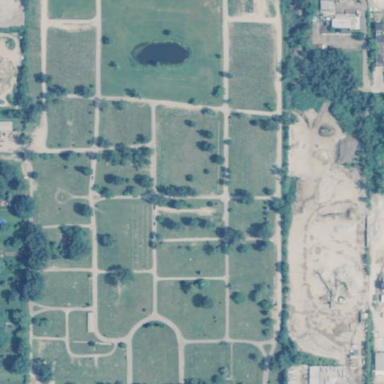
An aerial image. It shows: Cemetery.